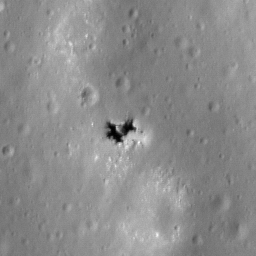
Pit: Catalán B 1
Host crater: Catalán B
Host type: impact_melt
Lunar coordinates: latitude -45.655, longitude 271.426